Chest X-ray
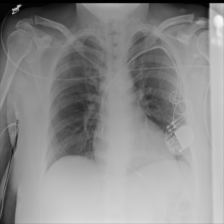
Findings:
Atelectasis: negative
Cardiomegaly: negative
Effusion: negative
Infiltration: negative
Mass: negative
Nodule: negative
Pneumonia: negative
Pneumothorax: negative
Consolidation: negative
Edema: negative
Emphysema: negative
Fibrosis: negative
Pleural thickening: negative
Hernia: negative